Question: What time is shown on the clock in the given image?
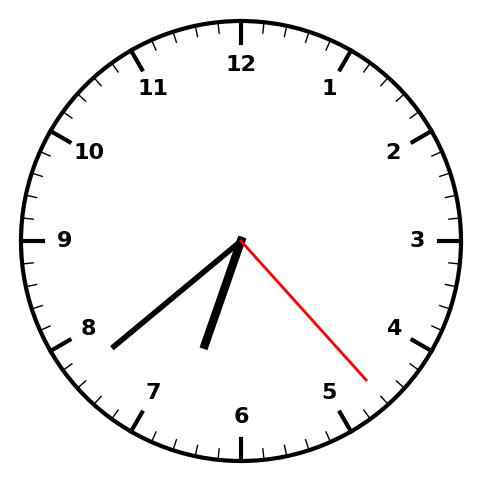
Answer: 06:38:23